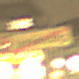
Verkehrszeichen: EndeDerUmleitungsankuendigung
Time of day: Night
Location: Outdoor (Urban)
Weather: Overcast
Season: NotSpecified
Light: Artificial